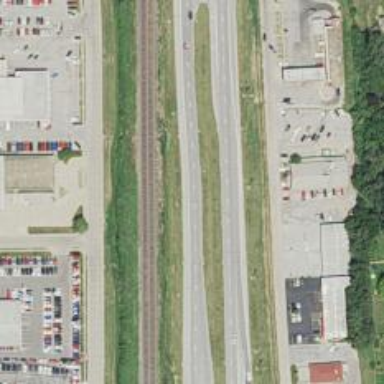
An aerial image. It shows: Primary highway.